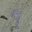
Label: 9